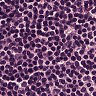
Metastatic tissue present: no